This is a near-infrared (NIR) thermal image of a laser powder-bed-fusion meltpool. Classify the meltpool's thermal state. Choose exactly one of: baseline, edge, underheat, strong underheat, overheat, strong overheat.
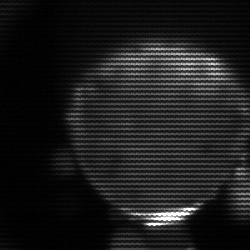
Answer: edge